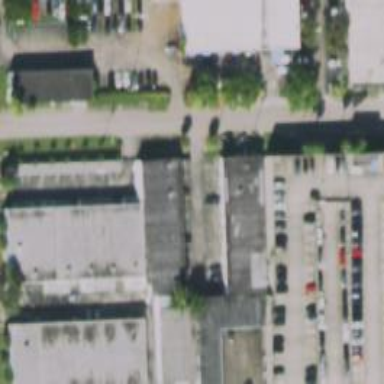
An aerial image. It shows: Building that houses car shop.